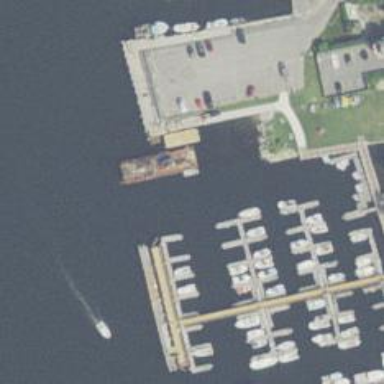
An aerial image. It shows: Man-made pier.